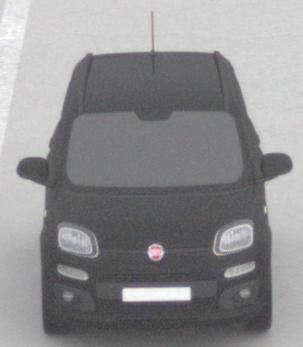
Make: Fiat
Model: Panda 1.2 8V
Detailed model: Panda (312)
Model produced from: 2013/02
Model produced until: 2013/12
Doors: 5
Color: black
Road condition: dry road
Daytime: morning or afternoon
Contrast: low contrast